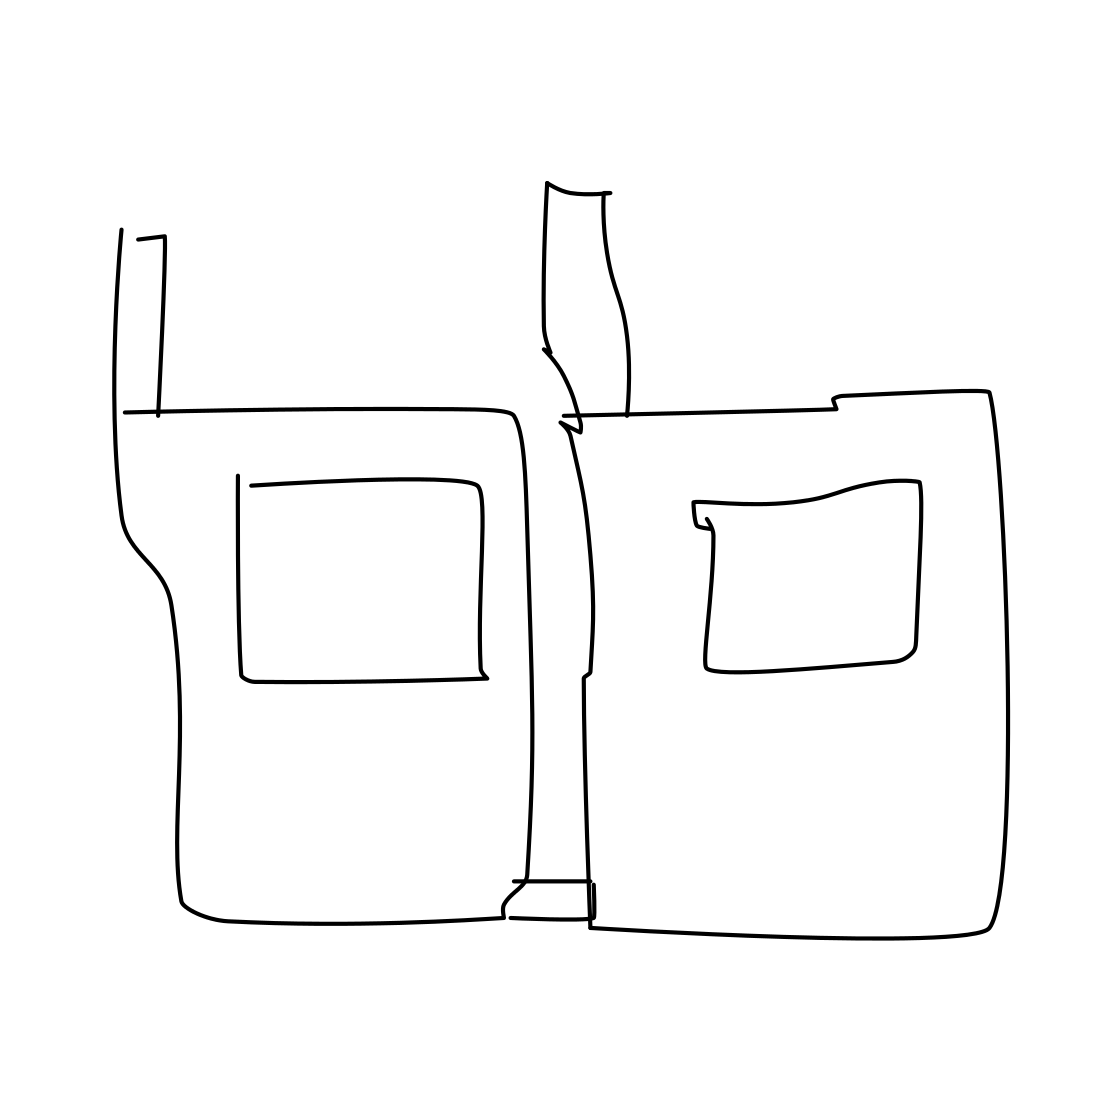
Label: walkie talkie